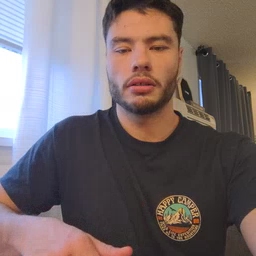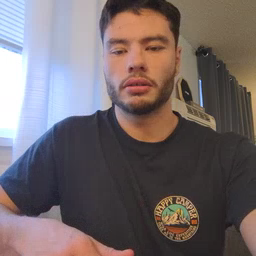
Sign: book